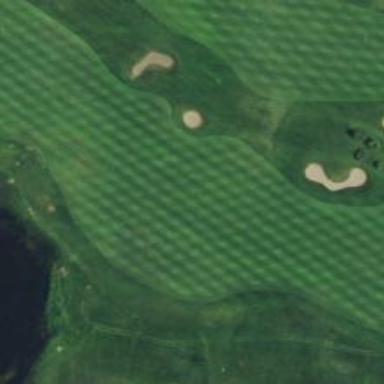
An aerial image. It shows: View of golf hole.